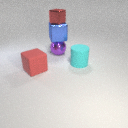
large blue metal cube below small red metal cube